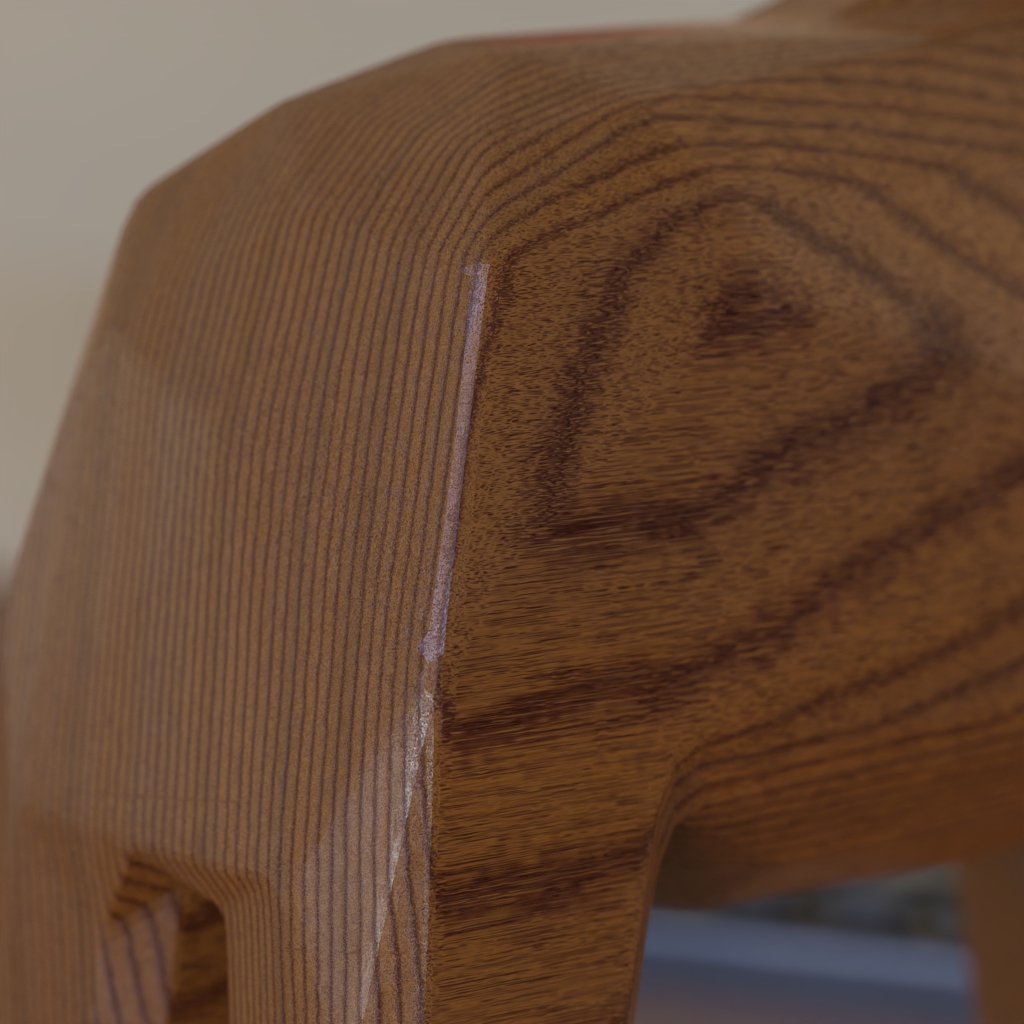
A high quality rendering of a dalahest_oak dalecarlian horse figurine made of varnished dark oak standing on a wooden table in an an apartment with natural bright daylight from windows,extreme close-up from the rear right side macro, 150 mm, f 16, macro, bokeh